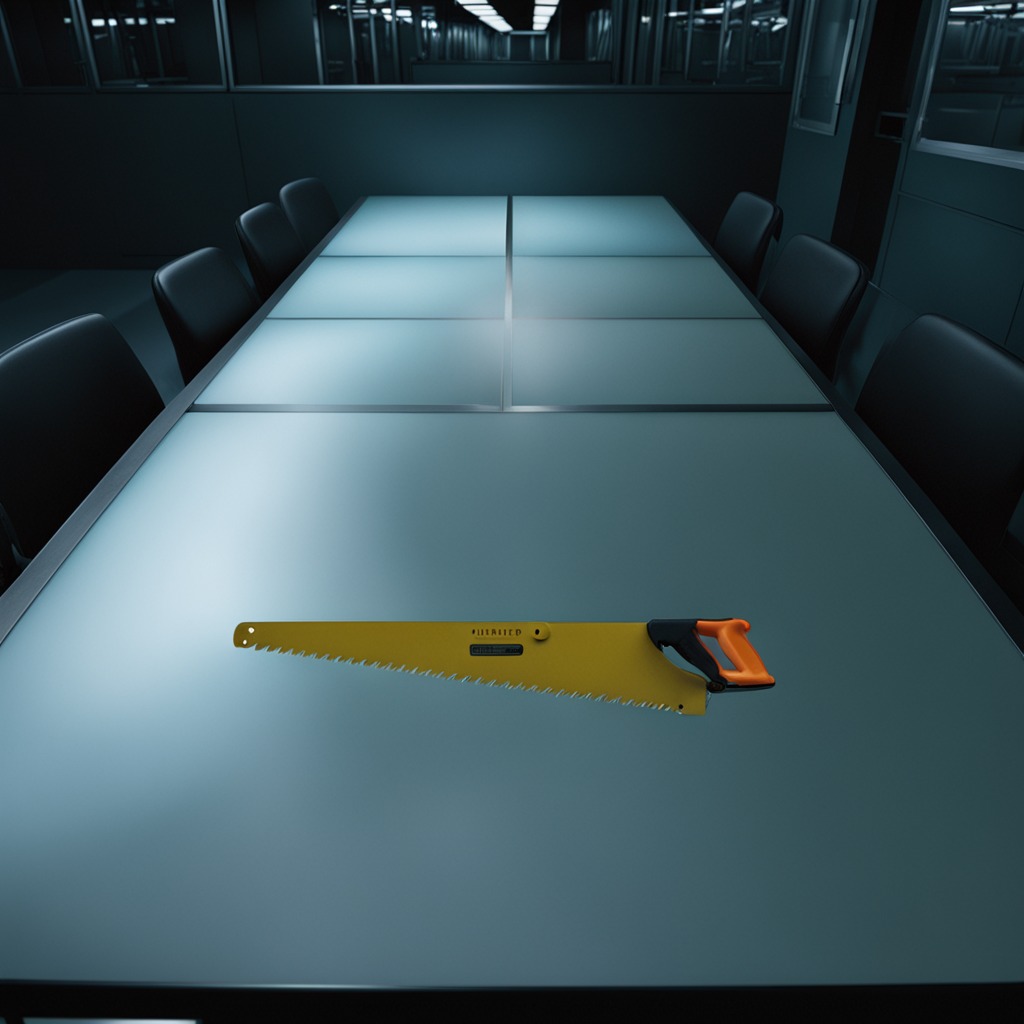
A metal saw is lying on a clean empty table in a railway signal maintenance room lit by harsh overhead fluorescents.